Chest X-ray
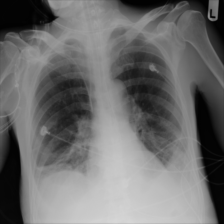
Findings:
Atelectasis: negative
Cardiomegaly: negative
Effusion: negative
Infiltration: negative
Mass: negative
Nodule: negative
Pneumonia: negative
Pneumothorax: negative
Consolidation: positive
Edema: negative
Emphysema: negative
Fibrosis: negative
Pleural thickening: positive
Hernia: negative